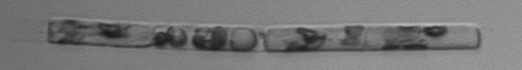
Label: Guinardia_delicatula_TAG_internal_parasite